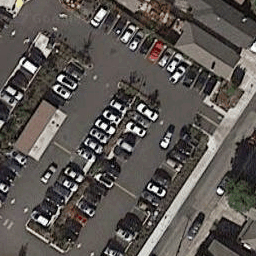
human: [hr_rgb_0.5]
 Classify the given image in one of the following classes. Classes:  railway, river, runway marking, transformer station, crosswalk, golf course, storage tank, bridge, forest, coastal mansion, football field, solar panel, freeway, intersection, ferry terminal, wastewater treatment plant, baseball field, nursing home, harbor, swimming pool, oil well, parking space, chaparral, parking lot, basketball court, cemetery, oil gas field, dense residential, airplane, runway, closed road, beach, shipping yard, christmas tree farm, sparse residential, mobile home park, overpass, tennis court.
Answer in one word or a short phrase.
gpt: parking lot